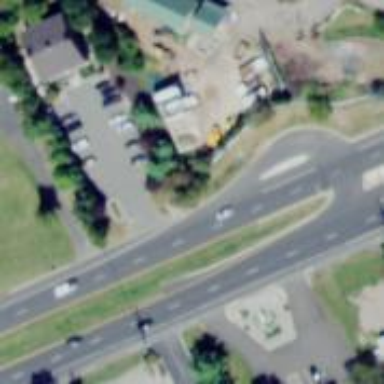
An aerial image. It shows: Junction.